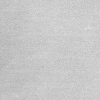
Atmospheric dust classification: dusty